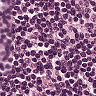
Metastatic tissue present: no